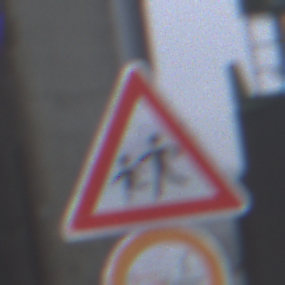
Verkehrszeichen: KinderRechts
Zusatzzeichen unten: VerbotUeberholenEinspurigeFahrzeuge
Umgebung: Outdoor, Suburban
Tageszeit: MorningAfternoon
Wetter: Overcast
Licht: Natural
Jahreszeit: NotSpecified
Kontrast: LowContrast